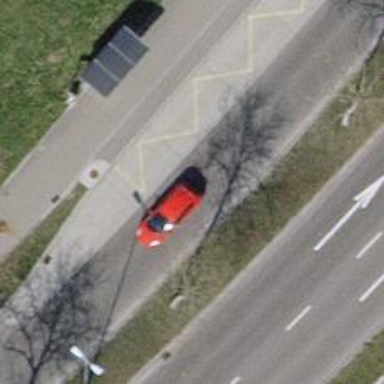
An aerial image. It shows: Secondary road with separate asphalt sidewalk.